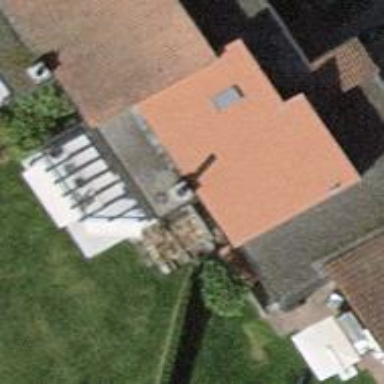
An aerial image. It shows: Terrace building.